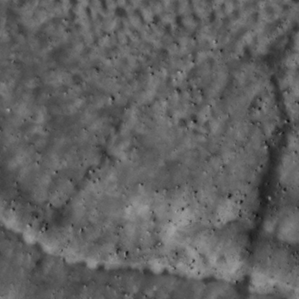
Label: non_frost